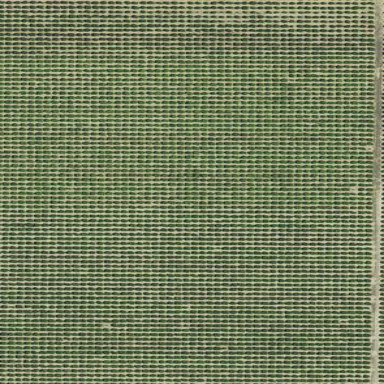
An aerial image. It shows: Orchard.